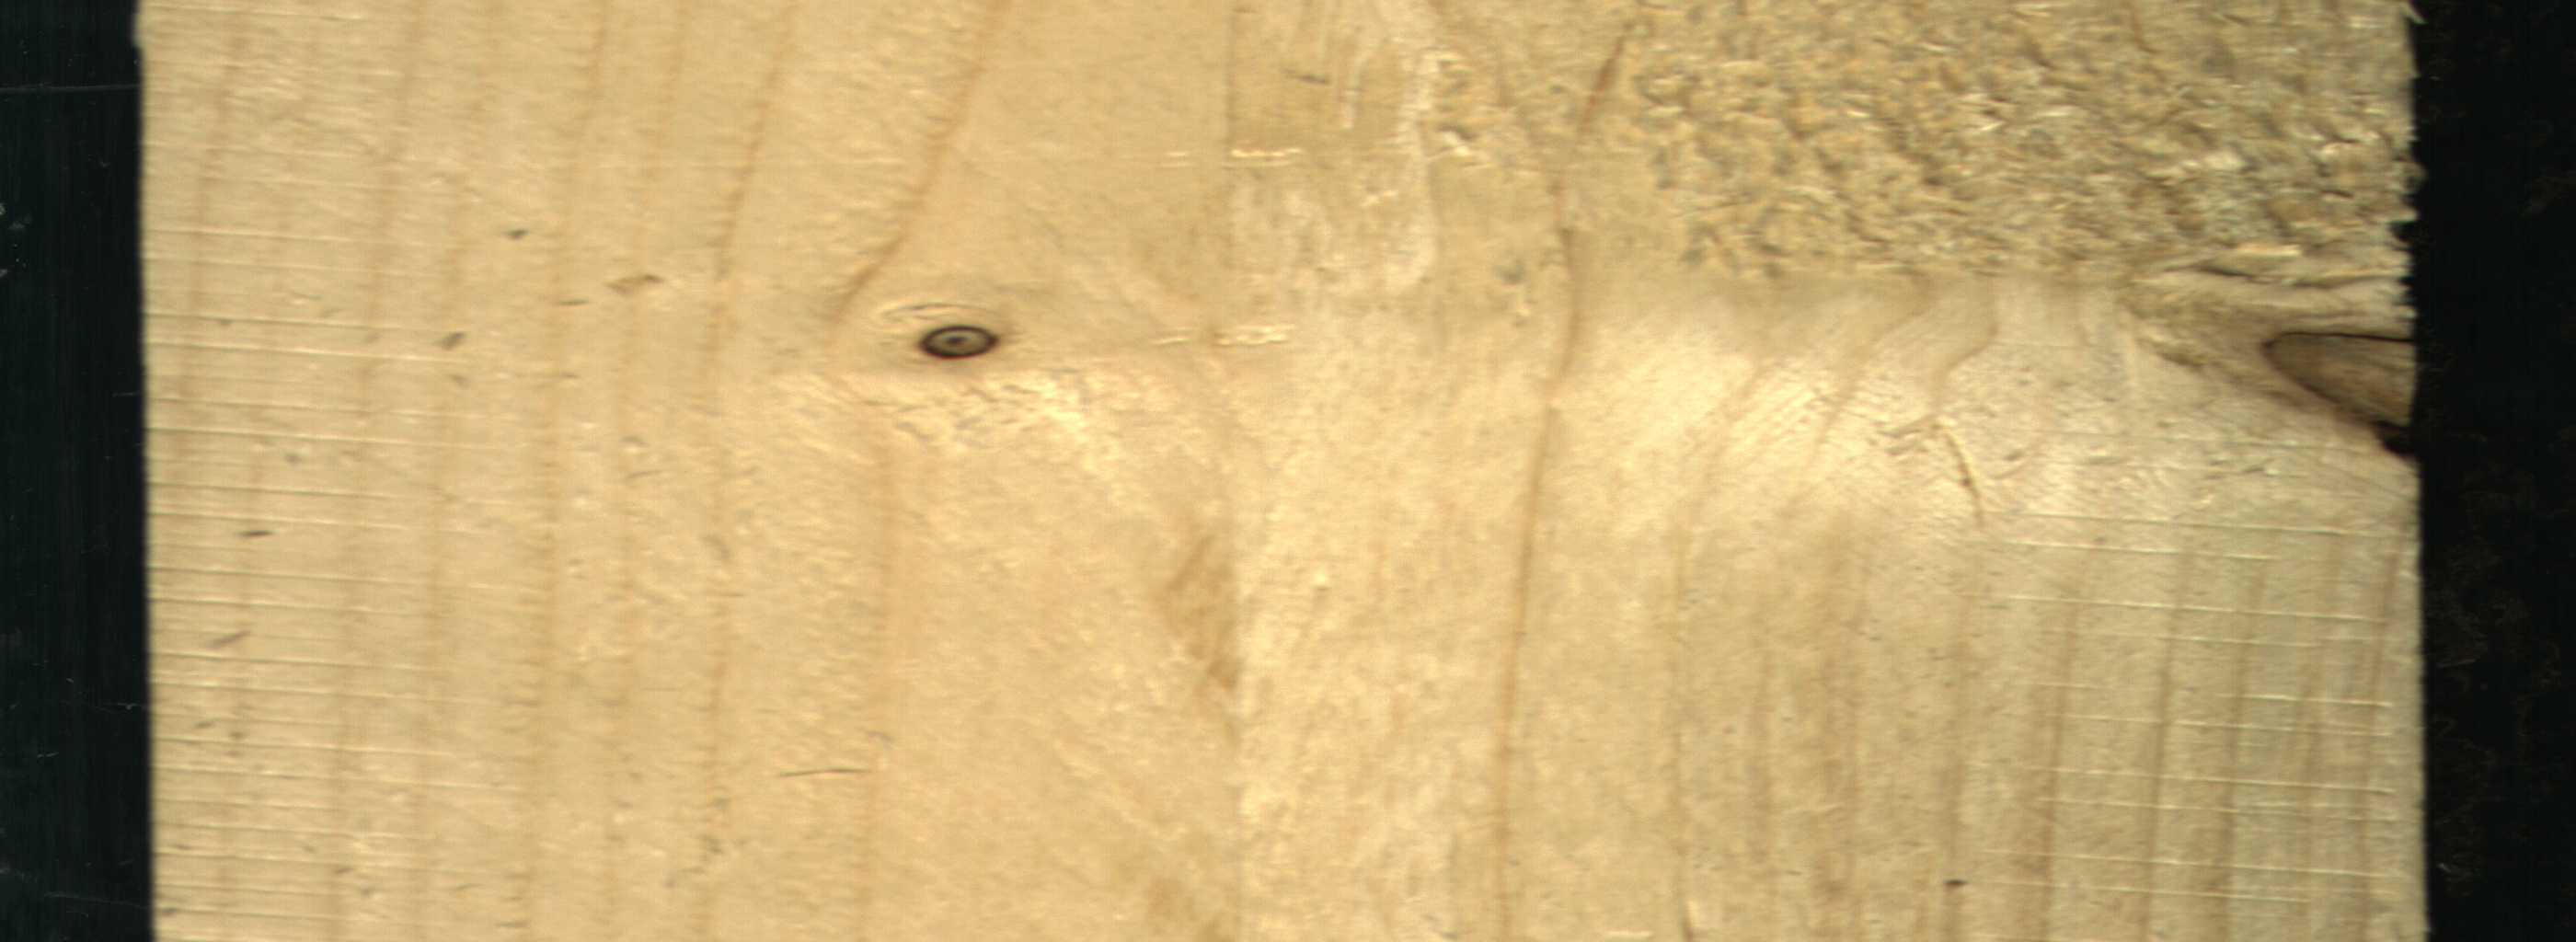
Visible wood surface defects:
Knot_missing
Dead_Knot
Live_Knot